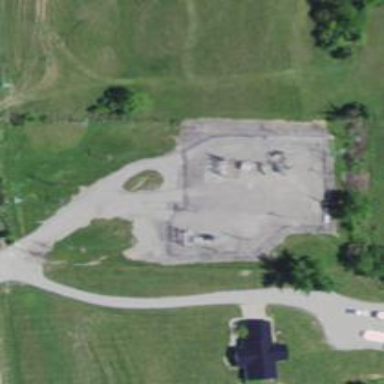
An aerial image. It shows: Power substation enclosed by fence.